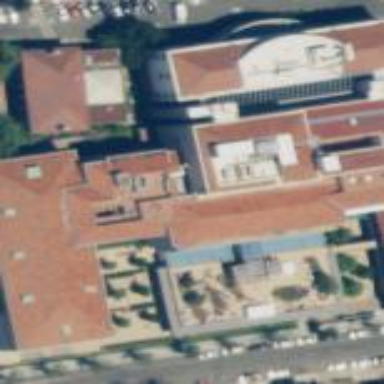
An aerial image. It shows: View of university building.